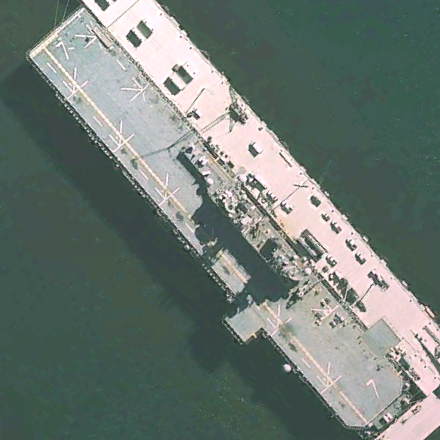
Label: assault